Field crop: tomato
Growth stage: 1
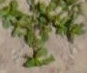
Species: portulaca